Field crop: maize
Growth stage: 1
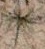
Species: salsola